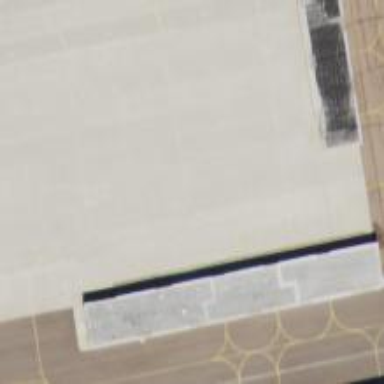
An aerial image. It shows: View of taxiway at the airport.